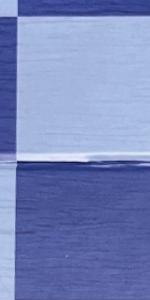
Label: Empty